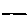
Label: line